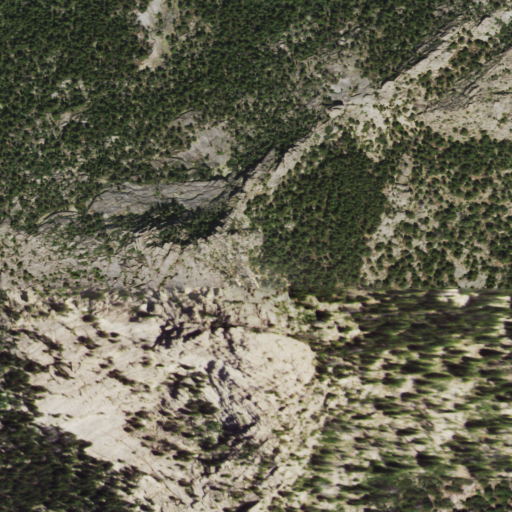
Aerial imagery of mountain in Wyoming named South Sawtooth Mountain containing evergreen forest, shrub, and grassland